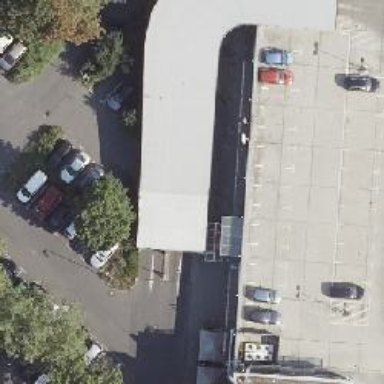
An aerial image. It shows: Multi-storey parking facility.